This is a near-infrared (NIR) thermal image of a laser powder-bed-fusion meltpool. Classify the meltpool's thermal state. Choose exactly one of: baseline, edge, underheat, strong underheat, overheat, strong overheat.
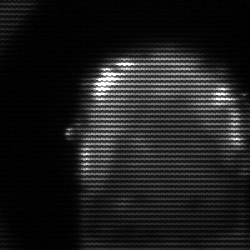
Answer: baseline